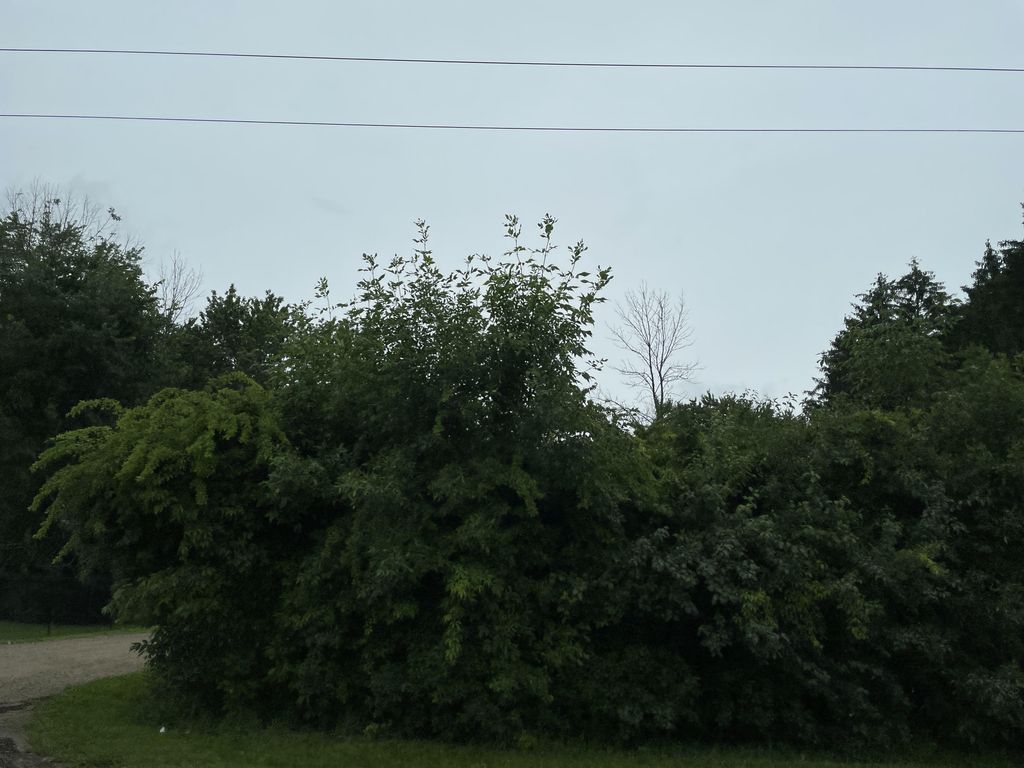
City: kitchener-waterloo